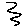
Label: zigzag